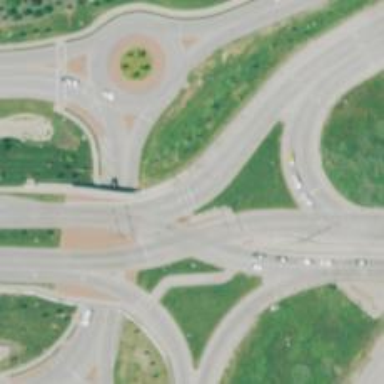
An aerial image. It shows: Motorway link with Diverging Diamond Interchange (DDI) junction.